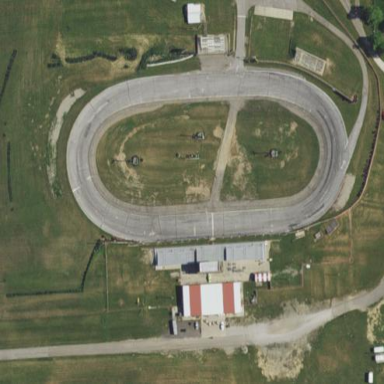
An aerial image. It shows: Stadium primarily used for motor sports.